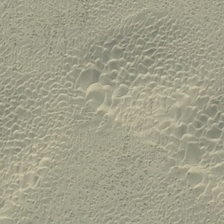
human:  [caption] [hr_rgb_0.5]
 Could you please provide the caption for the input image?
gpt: a piece of sand in the desert is like fish scale .

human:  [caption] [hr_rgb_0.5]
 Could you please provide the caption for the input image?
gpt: many ripples like fish scales are in a piece of gray desert .

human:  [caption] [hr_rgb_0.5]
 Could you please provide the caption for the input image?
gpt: many ripples like fish scales are in a piece of gray desert .

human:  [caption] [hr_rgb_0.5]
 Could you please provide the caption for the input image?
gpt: a piece of desert is dusty ,barren and desolate .

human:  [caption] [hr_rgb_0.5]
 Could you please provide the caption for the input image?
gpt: a piece of sand in the desert is like fish scale .